Question: Don't know why but when I run a query, the result is split in 2 different columns like u see in this

I would like to know how I make these columns one column again.
Also, I'm wondering why the last column name "grade_level" just shows gra and not the full column name?
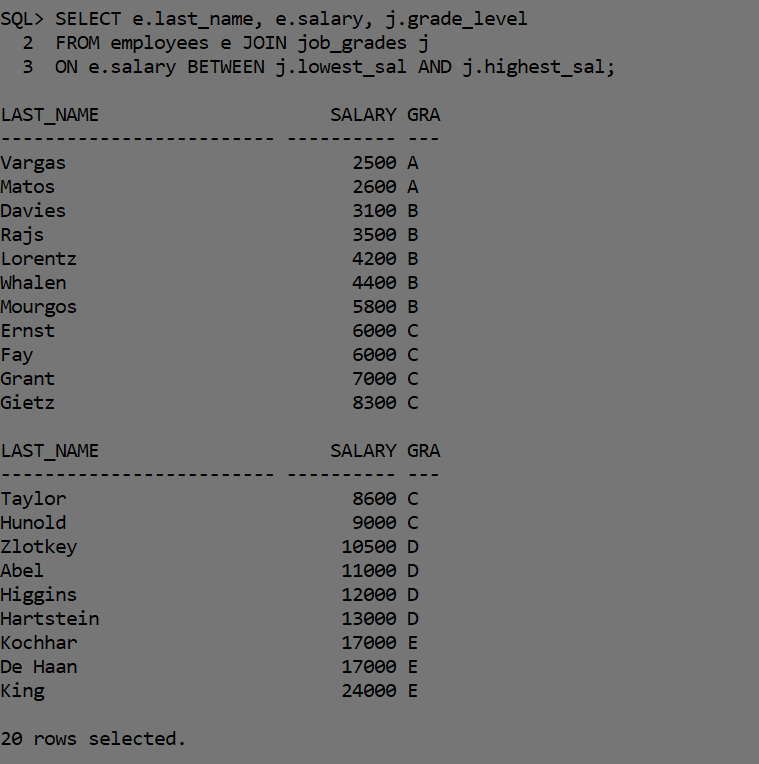
Answer: In SQL*Plus, you have to set the column format, size of the line and page as well. In your case you just need to set the size of the page ( / number of records in the page / number of records after which header will be repeated) as follows:
'''
set pagesize 200
'''
Your column header 'GRADE' is not fully visible as maximum data length of this column is less than 5 ('GRADE' - length)
You can use following to format it.
'''
column GRADE format a5
'''